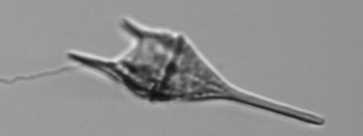
Label: Tripos_lineatus